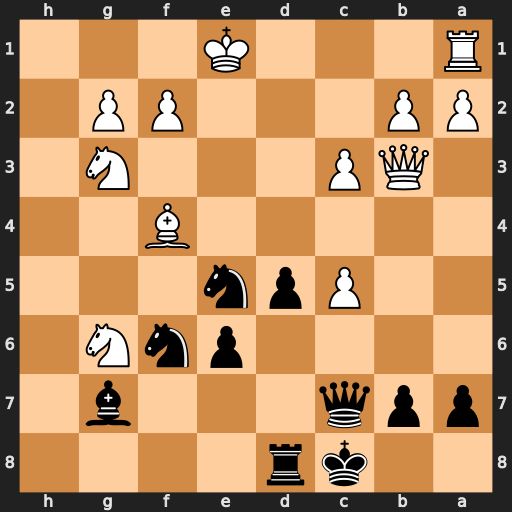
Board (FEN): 2kr4/ppq3b1/4pnN1/2Ppn3/5B2/1QP3N1/PP3PP1/R3K3
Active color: b
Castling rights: Q
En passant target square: -
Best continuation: Nd3+ Kf1 Nxf4